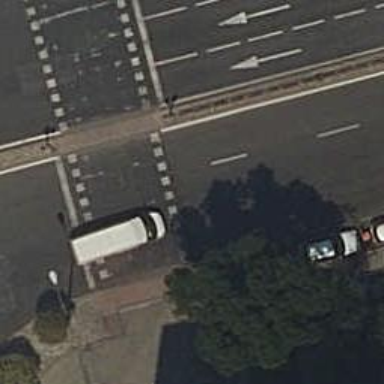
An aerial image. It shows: Road with traffic signals at crossing.